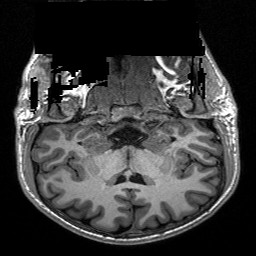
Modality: T1w
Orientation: sagittal
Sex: male
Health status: healthy
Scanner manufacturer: siemens
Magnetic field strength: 3 T
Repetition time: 3.2 s